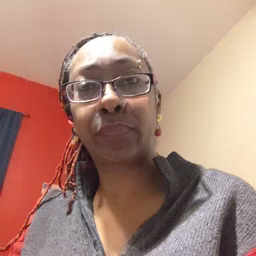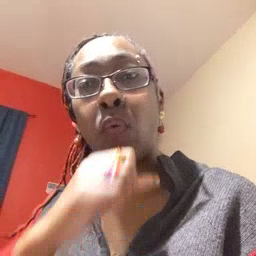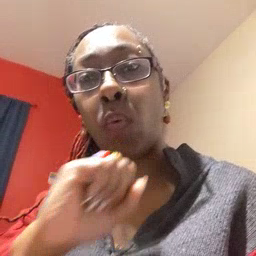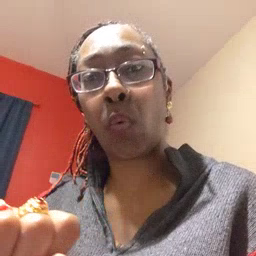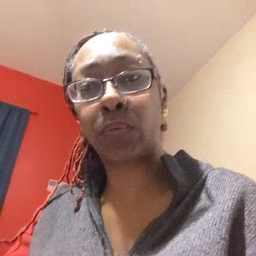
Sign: old